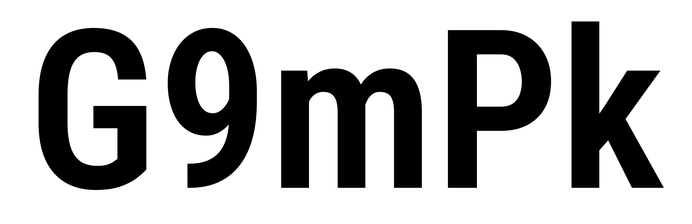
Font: Roboto_Condensed_SemiBold